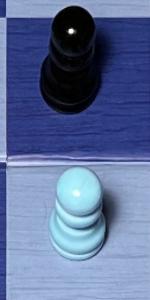
Label: Pawn_White